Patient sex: M
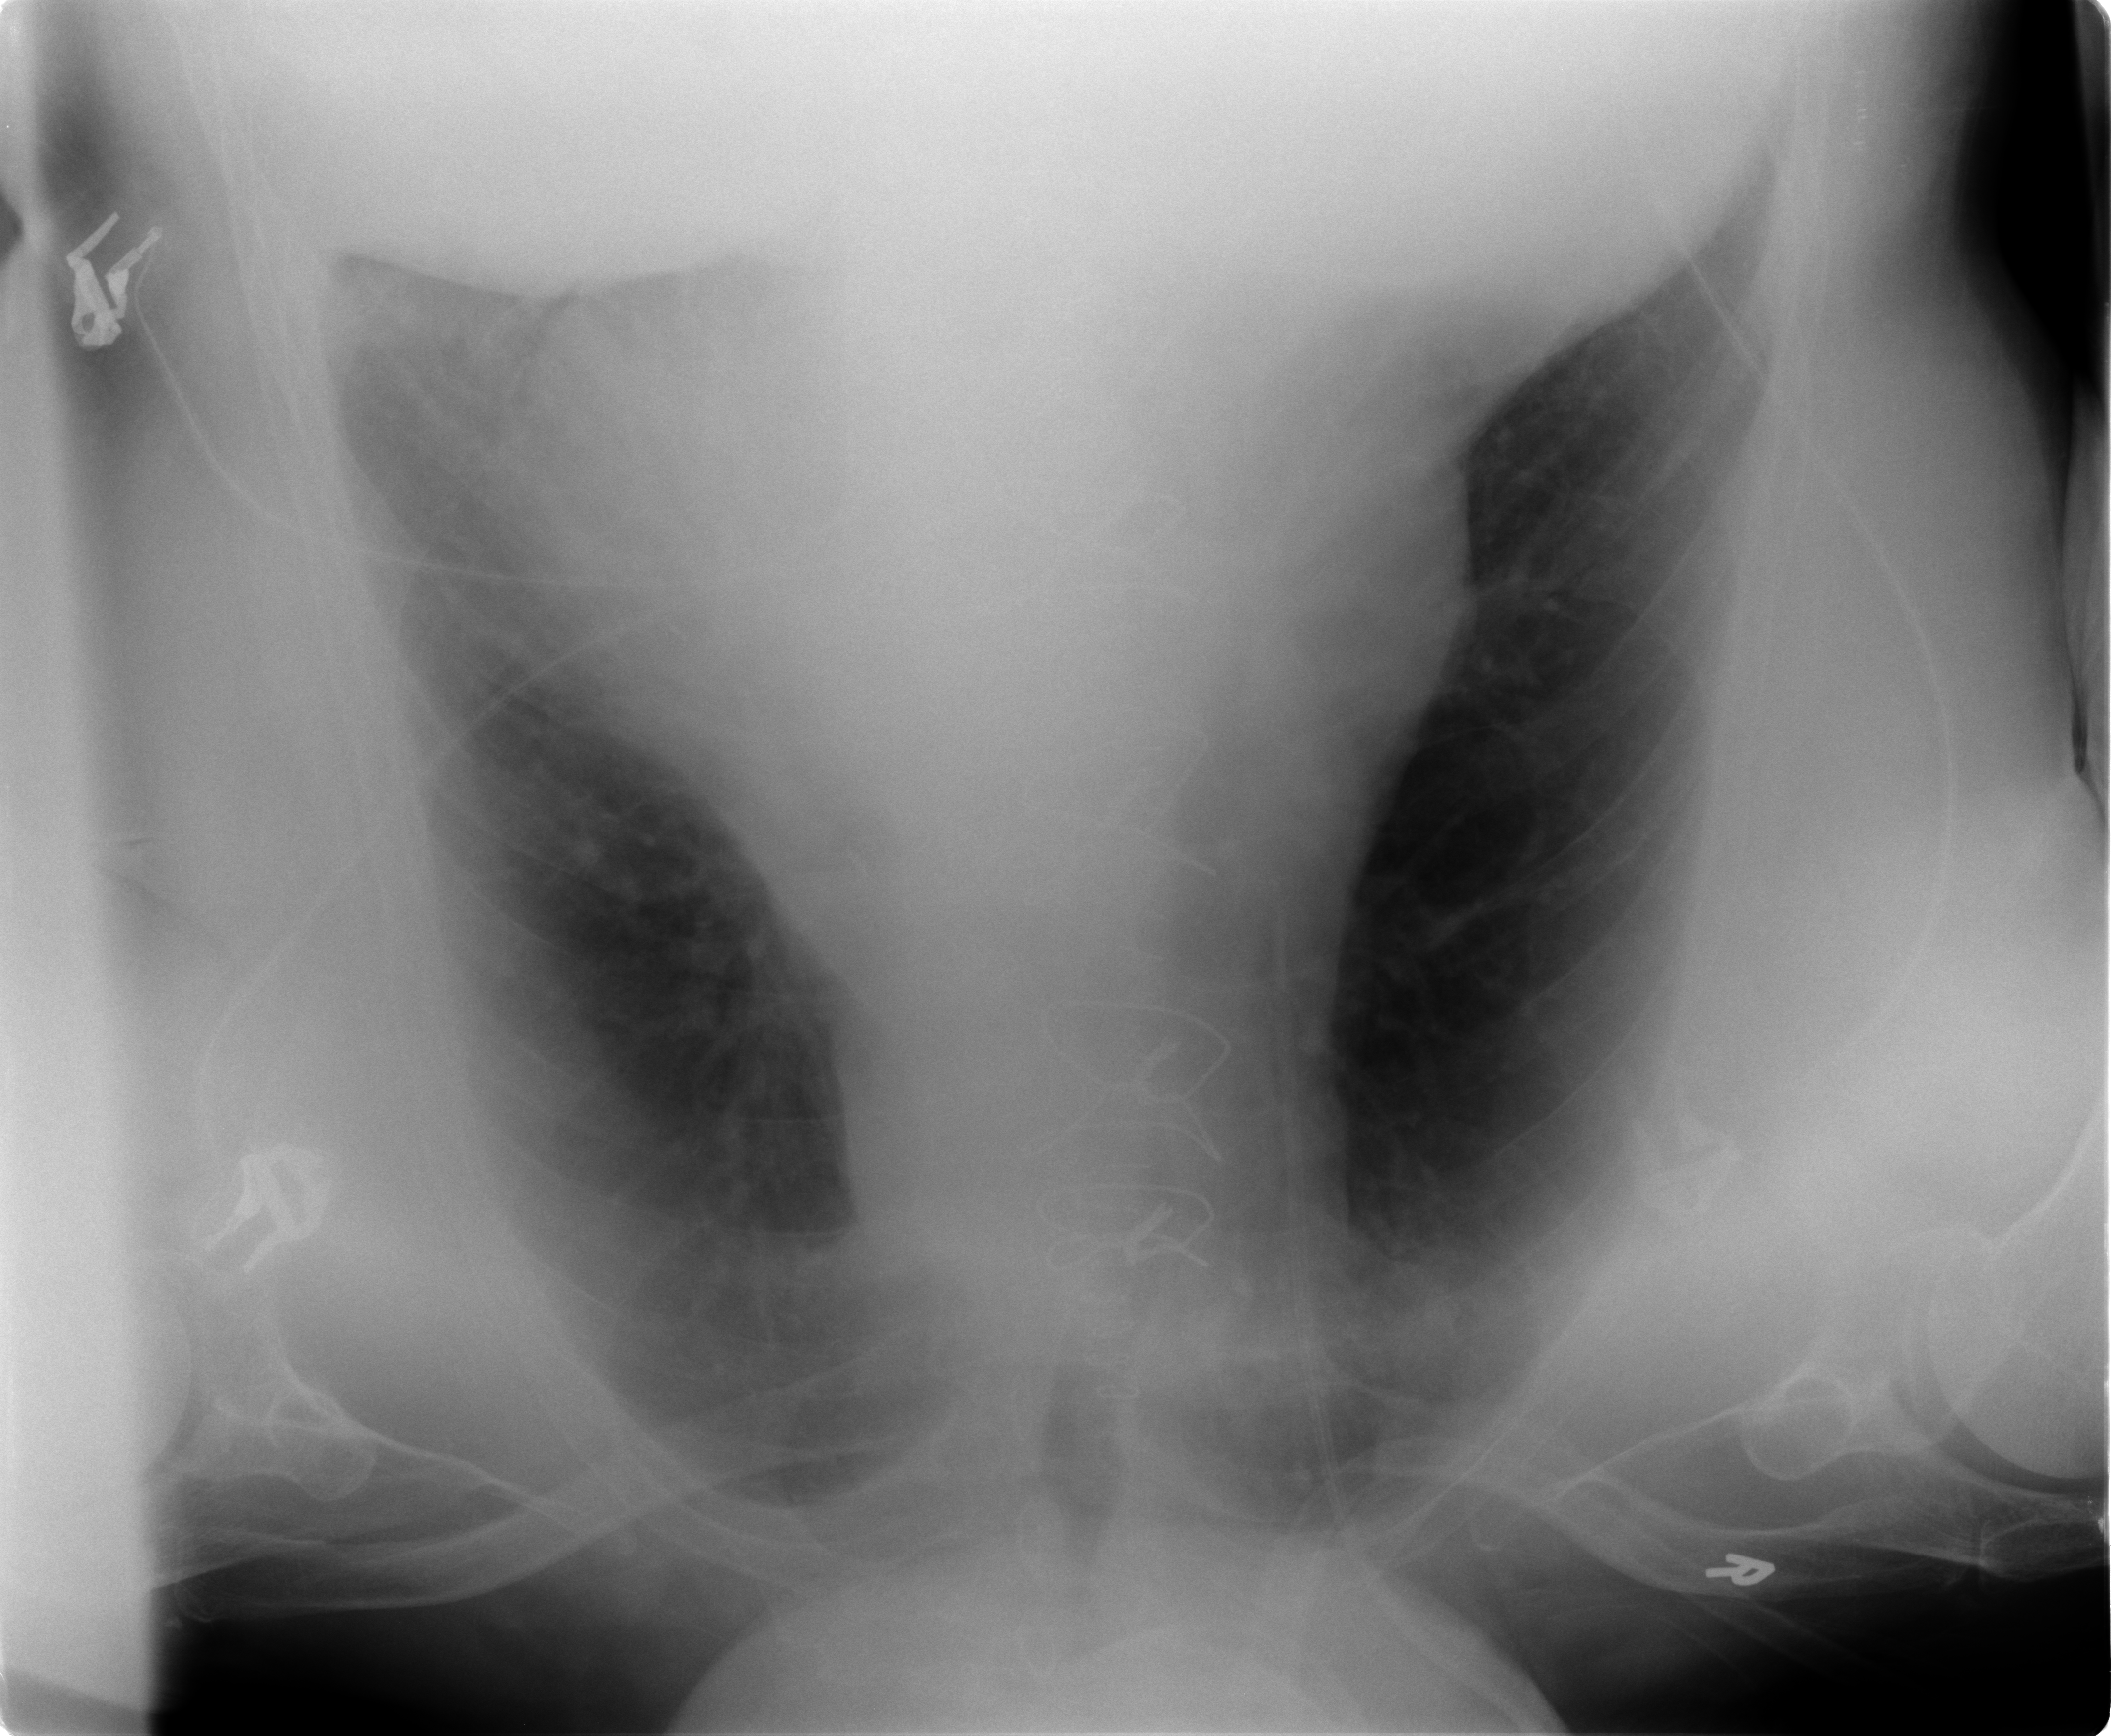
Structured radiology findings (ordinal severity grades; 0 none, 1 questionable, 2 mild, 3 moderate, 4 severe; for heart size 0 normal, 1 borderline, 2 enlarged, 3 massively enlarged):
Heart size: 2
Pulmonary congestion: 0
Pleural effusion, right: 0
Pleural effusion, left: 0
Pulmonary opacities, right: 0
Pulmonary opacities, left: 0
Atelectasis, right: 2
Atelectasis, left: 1